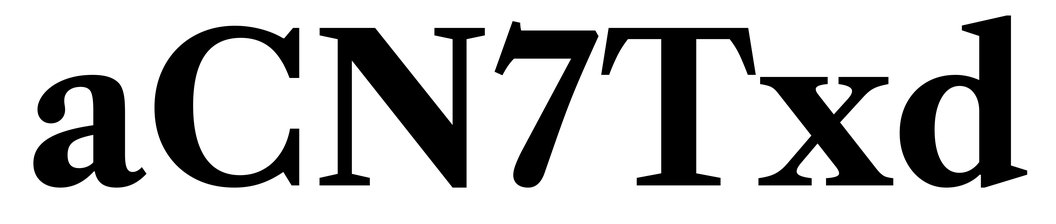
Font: LibreCaslonText_Bold